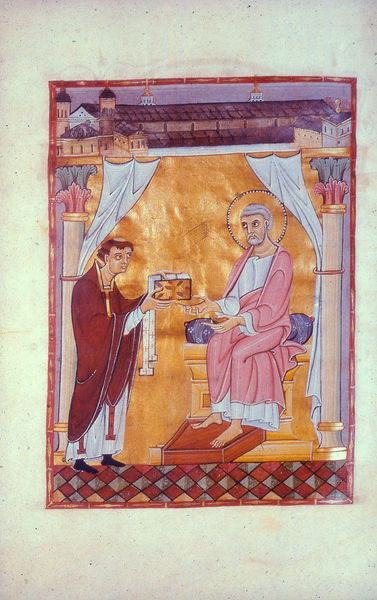
Titel: Evangeliar des Hillinus
Institution: Köln, Diözesan-Museum
Schlagwörter: menschen, stadt, männer, raum, säule, säulen, dach, haus, teppich, innenraum, vorhang, kirche, boden, gewand, gold, gewänder, rosa, szenerie, papst, thron, bett, buch, religion, geschenk, gemäuer, prister, heiligenschein, jesus, mittelalter, priester, mönch, audienz, heiliger, vorhand, heilig, gabe, sakral, zelt, petersdom, fußbad, papyrus, buchmalerei, geand, giotto, fürbitte, lebkuchen, überbringer, padua, kirlich, busßbad, illoustration, mäer